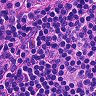
Metastatic tissue present: no